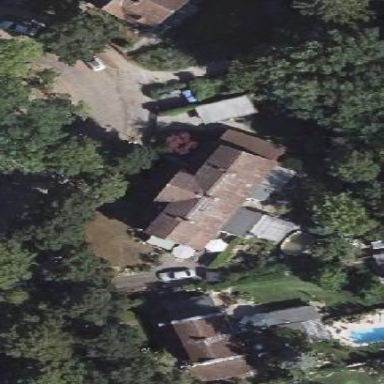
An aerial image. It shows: Semidetached house with gambrel roof.